Aerial crown-view tile of a tropical tree (Barro Colorado Island, Panama), acquired 20250715:
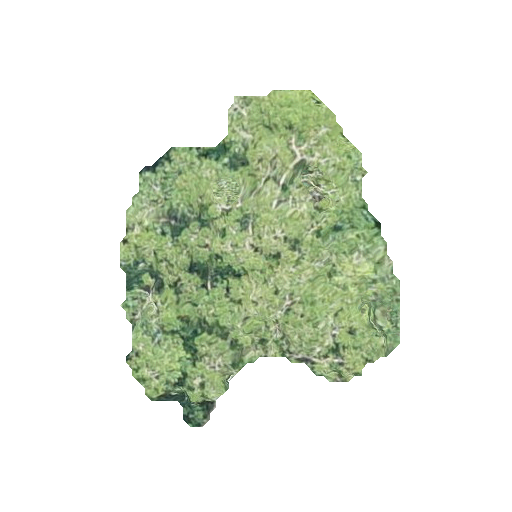
Species: Brosimum alicastrum
GBIF accepted scientific name: Brosimum alicastrum
Crown area: 95.059 m²